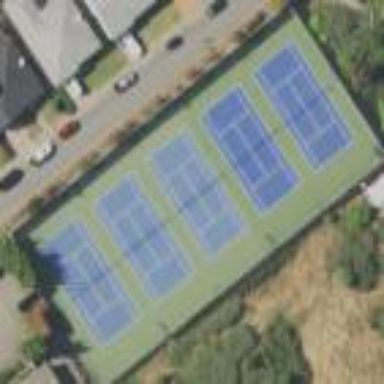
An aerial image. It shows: Tennis court on pitch.